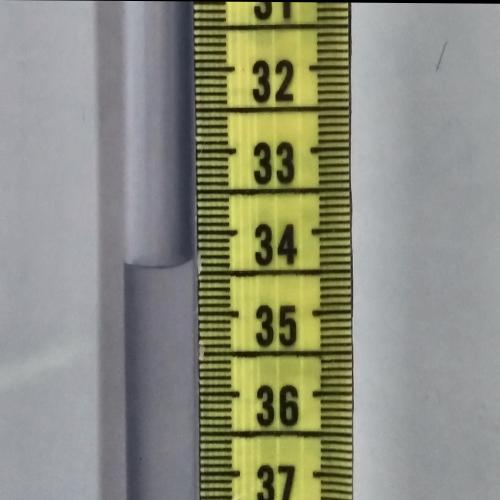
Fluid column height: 34.4 cm